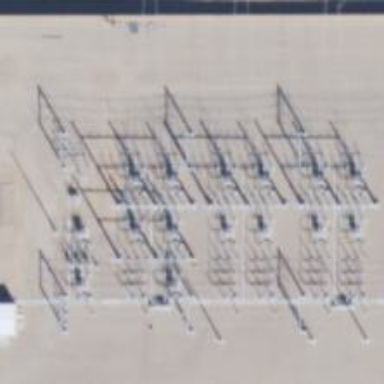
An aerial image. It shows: Switch for power supply.